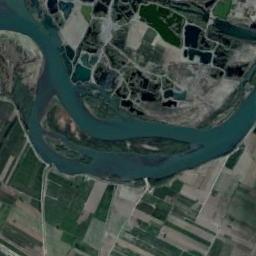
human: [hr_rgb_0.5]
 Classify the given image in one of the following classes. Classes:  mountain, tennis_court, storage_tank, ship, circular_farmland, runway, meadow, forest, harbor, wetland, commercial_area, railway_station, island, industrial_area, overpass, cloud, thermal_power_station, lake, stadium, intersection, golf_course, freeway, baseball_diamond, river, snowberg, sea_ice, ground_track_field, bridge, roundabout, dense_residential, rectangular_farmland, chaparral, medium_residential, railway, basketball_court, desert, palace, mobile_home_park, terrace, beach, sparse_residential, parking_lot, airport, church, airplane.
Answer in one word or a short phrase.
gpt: river